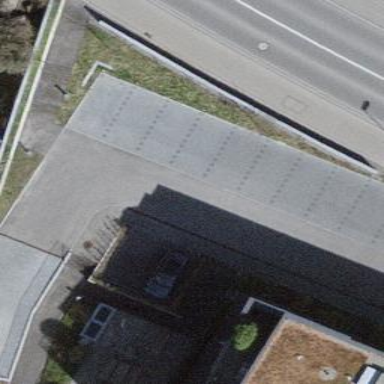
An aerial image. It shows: Parking area.